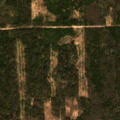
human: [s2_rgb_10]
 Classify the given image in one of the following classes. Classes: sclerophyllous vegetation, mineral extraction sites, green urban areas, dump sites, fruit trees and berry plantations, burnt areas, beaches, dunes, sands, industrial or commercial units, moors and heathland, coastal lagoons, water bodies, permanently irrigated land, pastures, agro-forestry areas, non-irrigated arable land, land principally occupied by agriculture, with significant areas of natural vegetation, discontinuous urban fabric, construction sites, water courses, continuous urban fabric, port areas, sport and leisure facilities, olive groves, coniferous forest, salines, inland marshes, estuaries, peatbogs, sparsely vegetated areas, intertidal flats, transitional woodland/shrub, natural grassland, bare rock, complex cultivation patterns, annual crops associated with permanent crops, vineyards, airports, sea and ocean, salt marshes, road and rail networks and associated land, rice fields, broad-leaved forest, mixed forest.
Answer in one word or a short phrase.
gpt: coniferous forest, mixed forest, transitional woodland/shrub